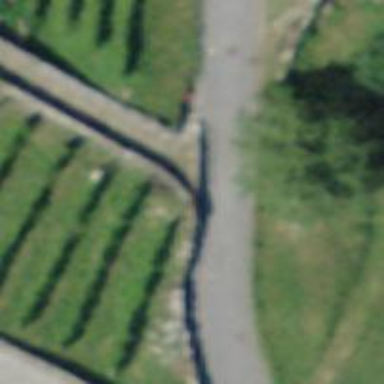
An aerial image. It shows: Set of steps on the road.